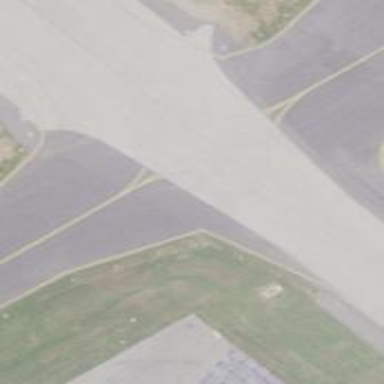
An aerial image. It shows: Image of taxiway at airport.